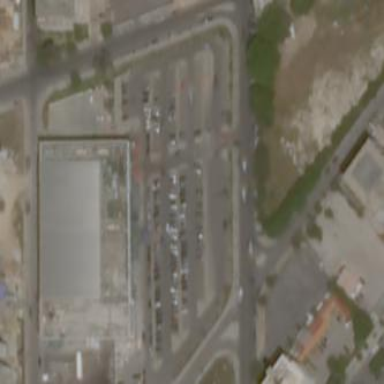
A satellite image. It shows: Parking area with surface.